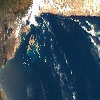
Label: water